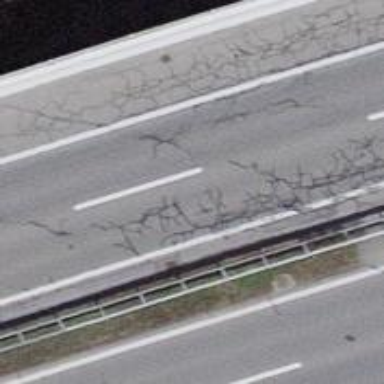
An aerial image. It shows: Motorway bridge with asphalt surface.